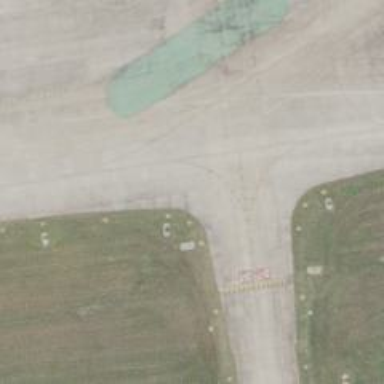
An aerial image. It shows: View of taxiway at the airport.